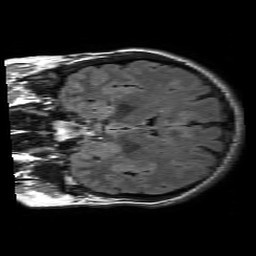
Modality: FLAIR
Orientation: coronal
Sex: male
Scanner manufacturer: philips
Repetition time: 11 s
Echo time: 0.125 s